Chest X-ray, PA view. Patient: 44 years old, sex M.
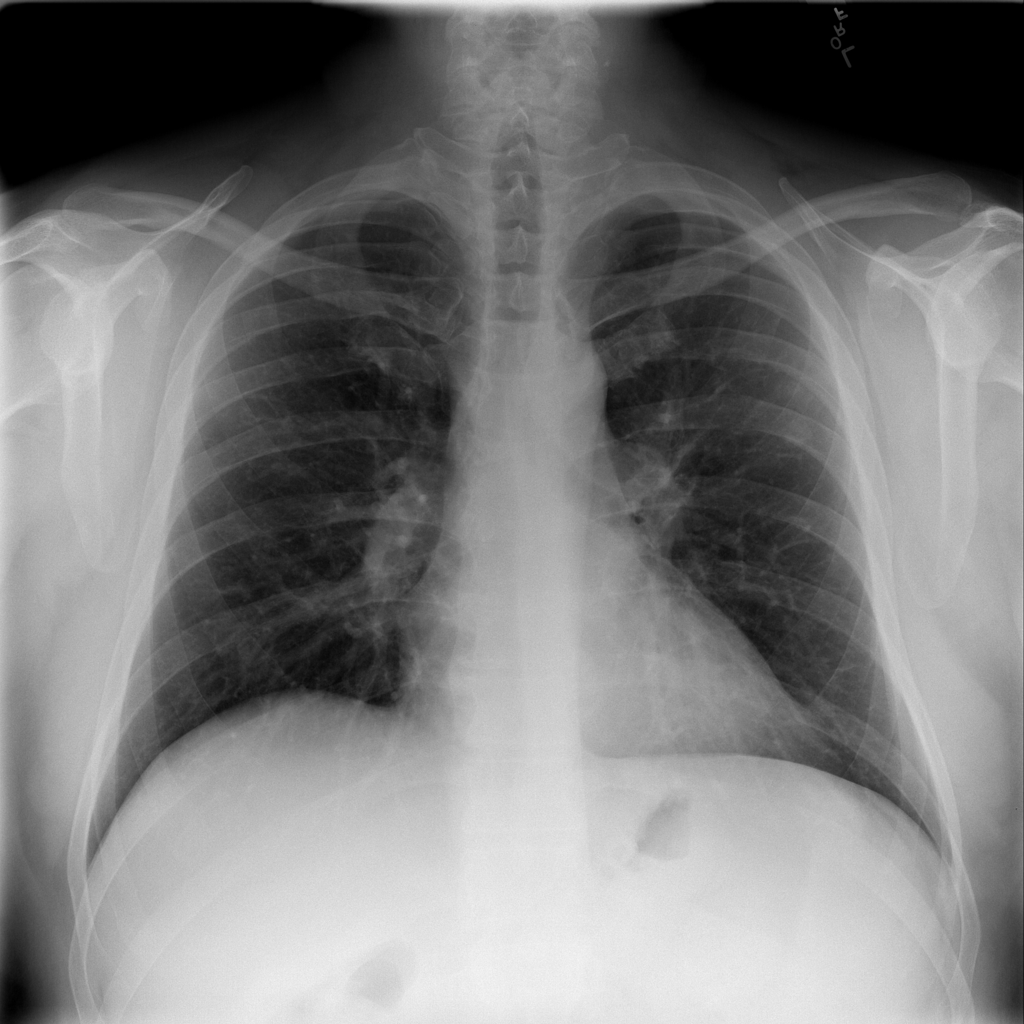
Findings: Nodule